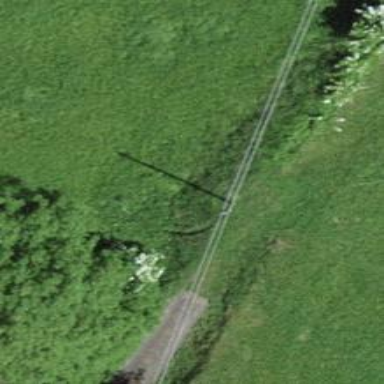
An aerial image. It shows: Minor power line.